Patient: sex M, age 35
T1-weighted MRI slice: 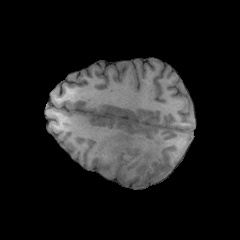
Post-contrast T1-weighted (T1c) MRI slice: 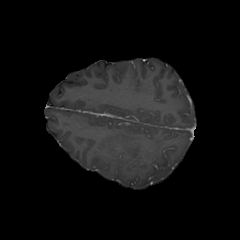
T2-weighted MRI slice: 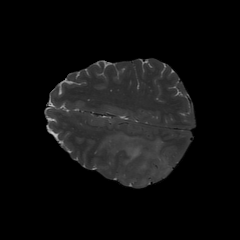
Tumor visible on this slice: yes
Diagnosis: Astrocytoma, IDH-wildtype
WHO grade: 2